Interaction volume radius: 10 \u00c5
Interaction volume height: 35 \u00c5
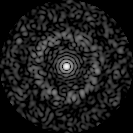
Disorder parameter: 0.8267